Interaction volume radius: 10 \u00c5
Interaction volume height: 20 \u00c5
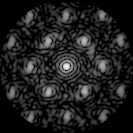
Disorder parameter: 0.432